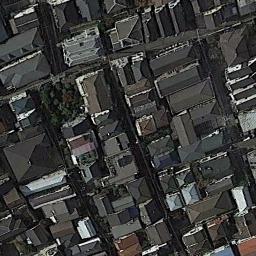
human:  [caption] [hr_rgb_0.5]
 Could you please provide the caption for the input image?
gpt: The dense residential is next to the road .

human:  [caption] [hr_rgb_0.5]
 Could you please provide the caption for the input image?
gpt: A dense residential area has lots of houses arranged neatly .

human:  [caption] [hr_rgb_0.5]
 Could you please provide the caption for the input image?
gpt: There are many roads and neatly arranged houses and trees in densely populated areas .

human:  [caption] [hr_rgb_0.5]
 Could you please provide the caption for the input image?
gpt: There are many roads around the house .

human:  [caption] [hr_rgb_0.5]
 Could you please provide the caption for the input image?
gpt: There are many black buildings on a dense residential area .